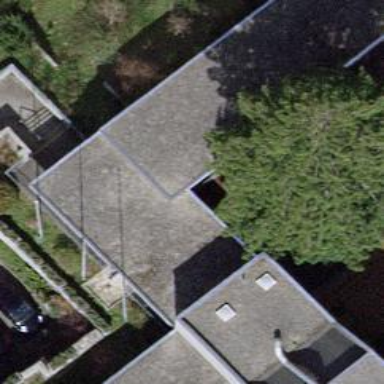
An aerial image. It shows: View of roof of building.